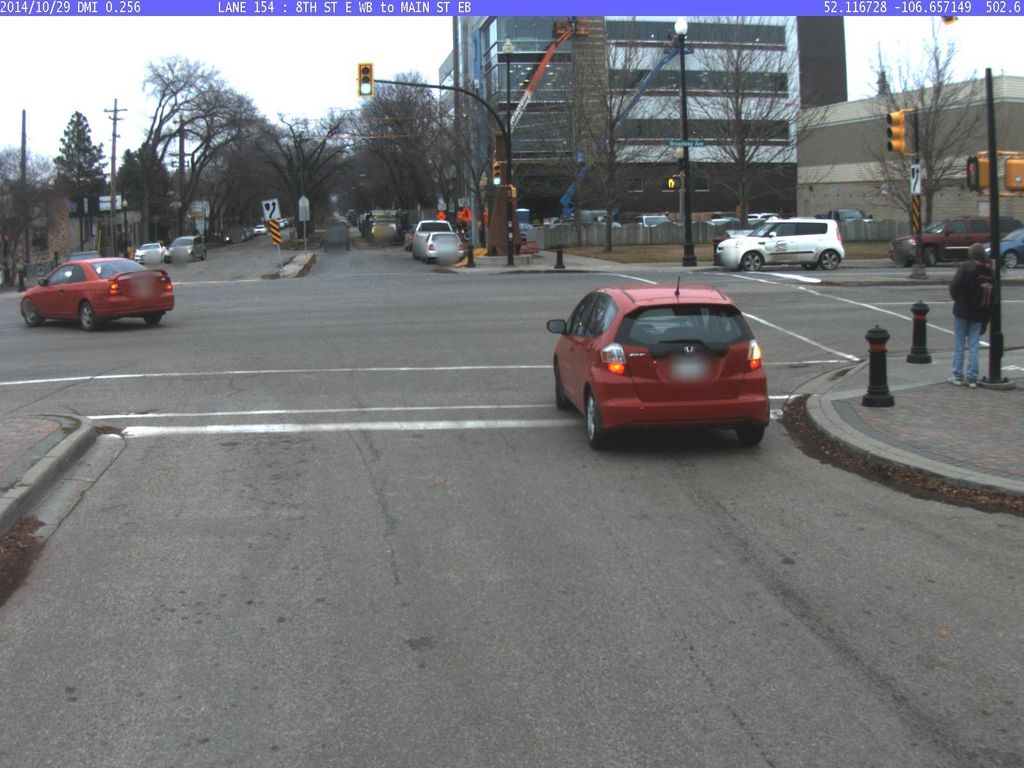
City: saskatoon